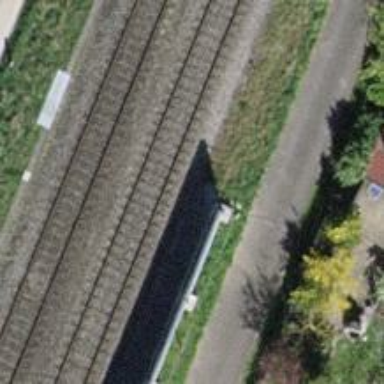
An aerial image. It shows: Noise barrier wall.